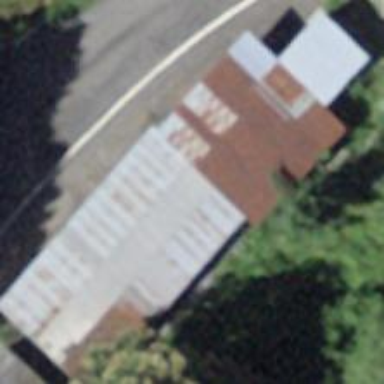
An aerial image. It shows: View of roof of building.